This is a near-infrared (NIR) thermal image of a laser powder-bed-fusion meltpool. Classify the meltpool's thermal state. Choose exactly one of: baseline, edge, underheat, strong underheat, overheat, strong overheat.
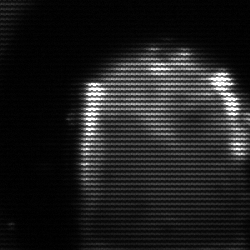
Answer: baseline